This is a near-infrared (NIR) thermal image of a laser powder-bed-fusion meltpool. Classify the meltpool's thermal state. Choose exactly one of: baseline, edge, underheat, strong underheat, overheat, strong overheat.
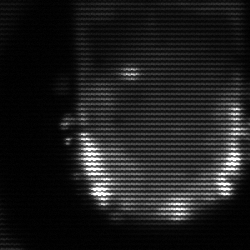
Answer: baseline